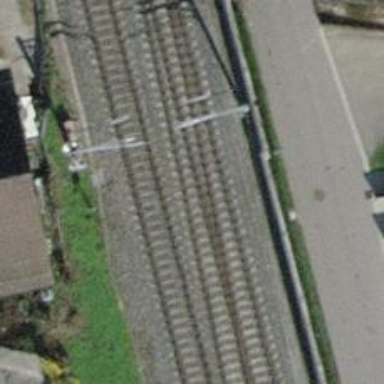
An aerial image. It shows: Single railway track with electrified contact line.